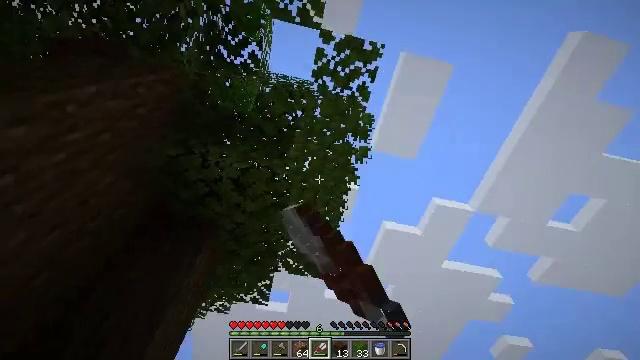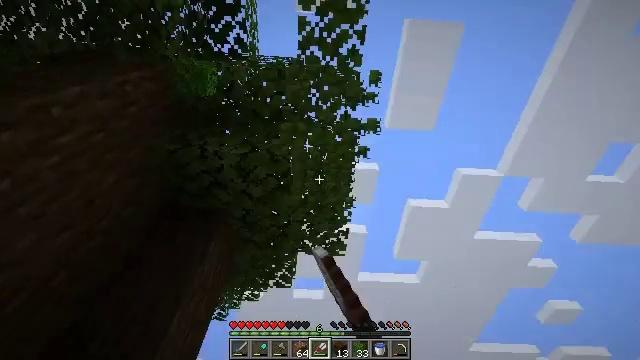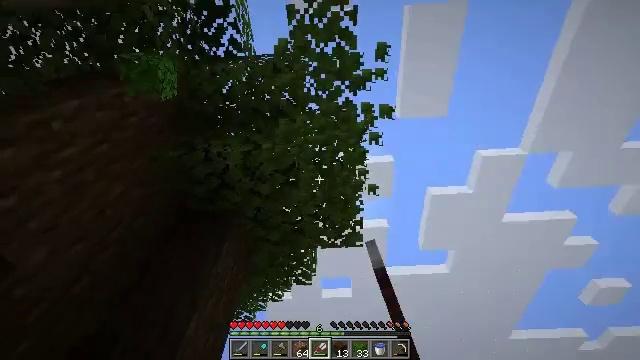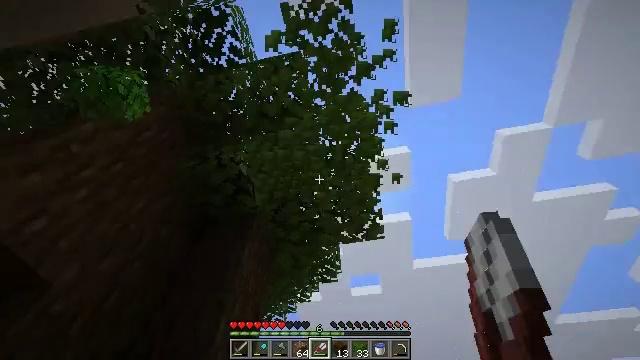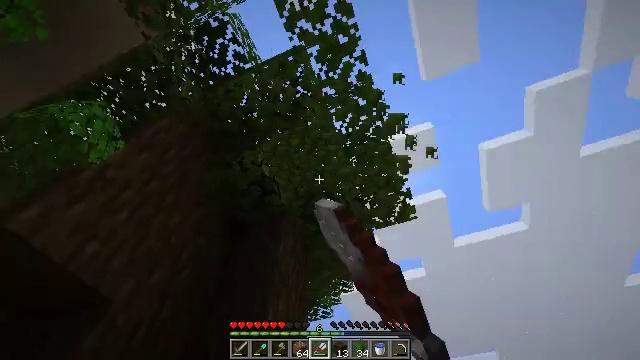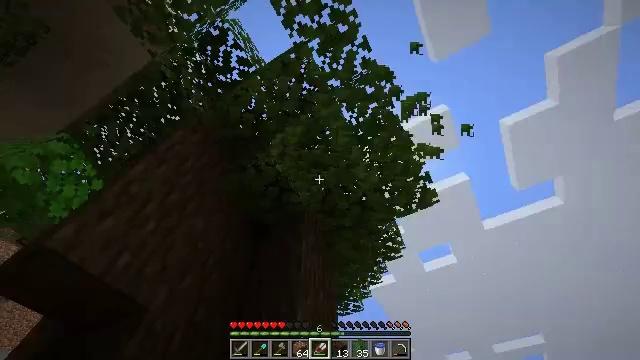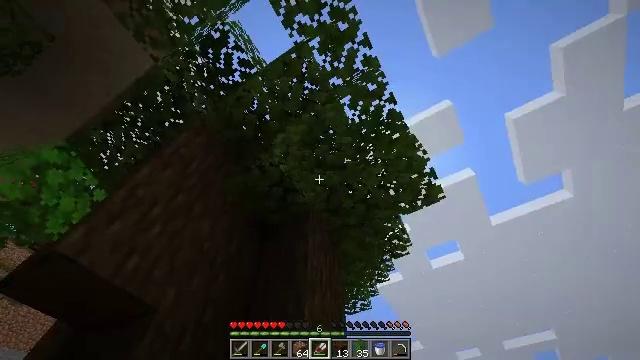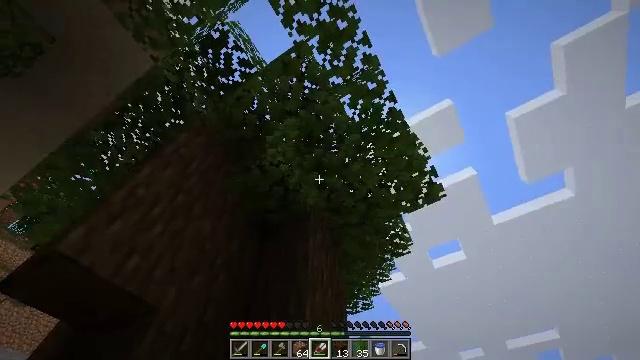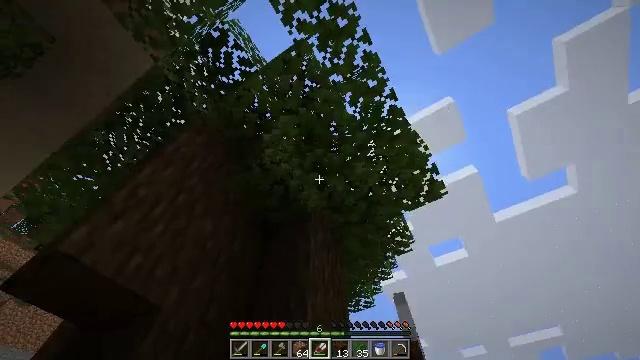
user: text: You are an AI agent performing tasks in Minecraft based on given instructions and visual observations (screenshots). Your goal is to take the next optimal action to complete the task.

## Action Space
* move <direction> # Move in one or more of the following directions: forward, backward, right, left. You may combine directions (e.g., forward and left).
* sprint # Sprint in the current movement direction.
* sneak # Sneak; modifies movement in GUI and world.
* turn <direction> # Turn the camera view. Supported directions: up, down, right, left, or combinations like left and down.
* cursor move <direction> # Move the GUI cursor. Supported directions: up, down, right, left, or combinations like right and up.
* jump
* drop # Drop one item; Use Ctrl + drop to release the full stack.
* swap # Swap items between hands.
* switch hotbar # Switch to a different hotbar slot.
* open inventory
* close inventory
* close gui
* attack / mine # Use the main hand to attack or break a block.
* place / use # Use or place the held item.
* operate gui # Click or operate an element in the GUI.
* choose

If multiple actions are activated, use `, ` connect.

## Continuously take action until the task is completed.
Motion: motion action
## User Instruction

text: Gather dark oak leaves from the canopy.
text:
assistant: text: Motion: move forward and move right, turn left and down, attack / mine
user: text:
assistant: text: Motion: move forward, turn left, attack / mine
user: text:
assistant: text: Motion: turn left, attack / mine
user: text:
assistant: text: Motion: turn left and down, attack / mine
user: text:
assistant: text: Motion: turn left, attack / mine
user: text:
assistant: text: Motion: turn left, attack / mine
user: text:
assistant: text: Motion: attack / mine
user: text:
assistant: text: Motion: attack / mine
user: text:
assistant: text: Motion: attack / mine